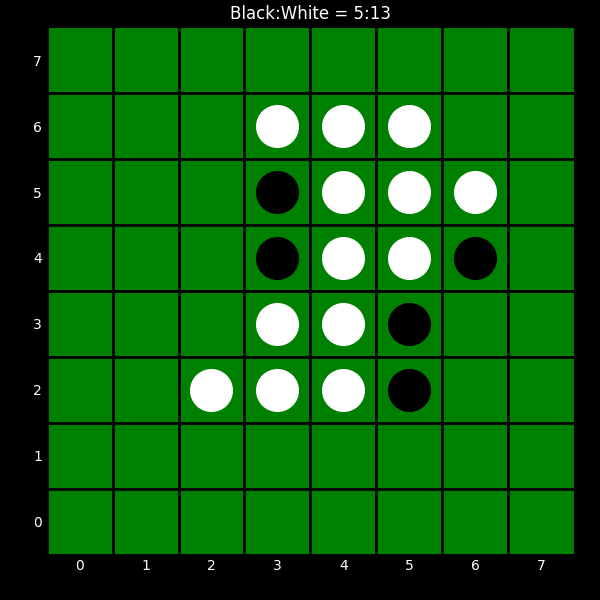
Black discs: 5
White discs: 13